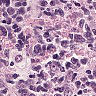
Metastatic tissue present: no